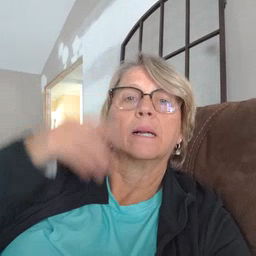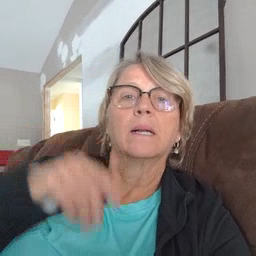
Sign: sun